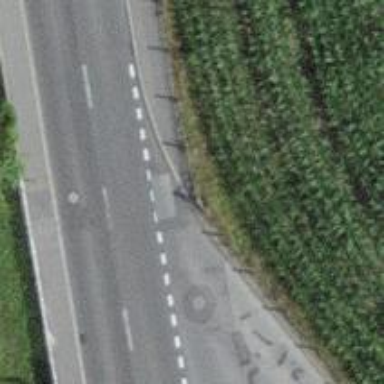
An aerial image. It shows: Kerb barrier.